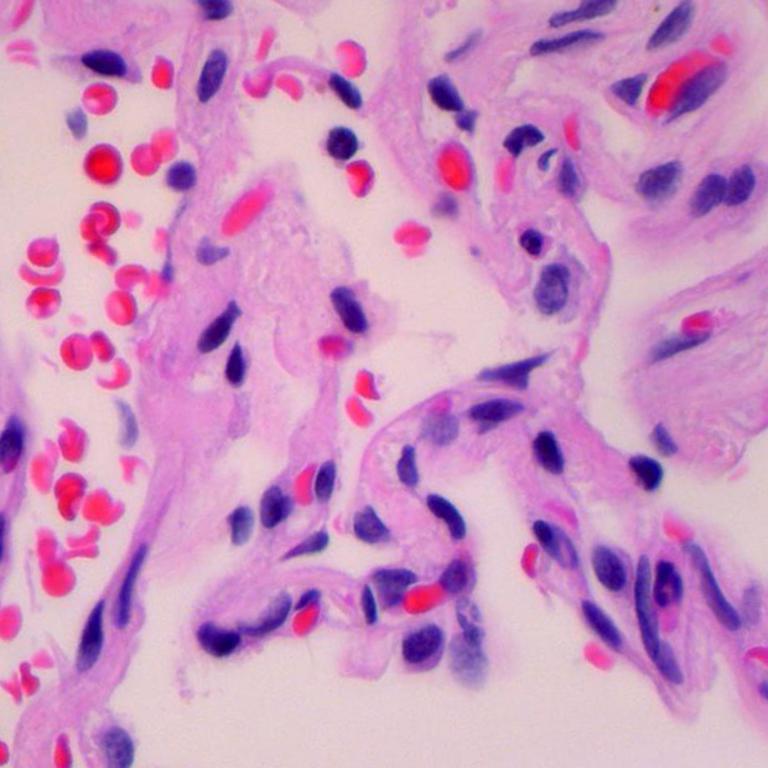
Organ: lung
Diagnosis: benign